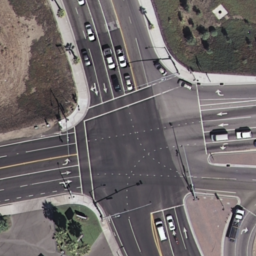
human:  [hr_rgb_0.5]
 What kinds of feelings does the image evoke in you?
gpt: intersection